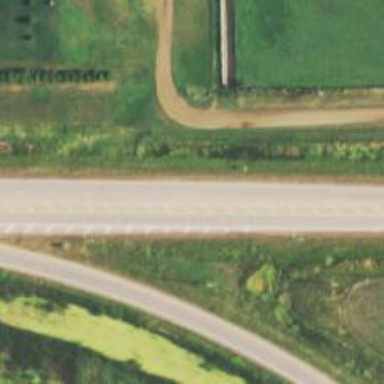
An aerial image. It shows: Trunk highway.